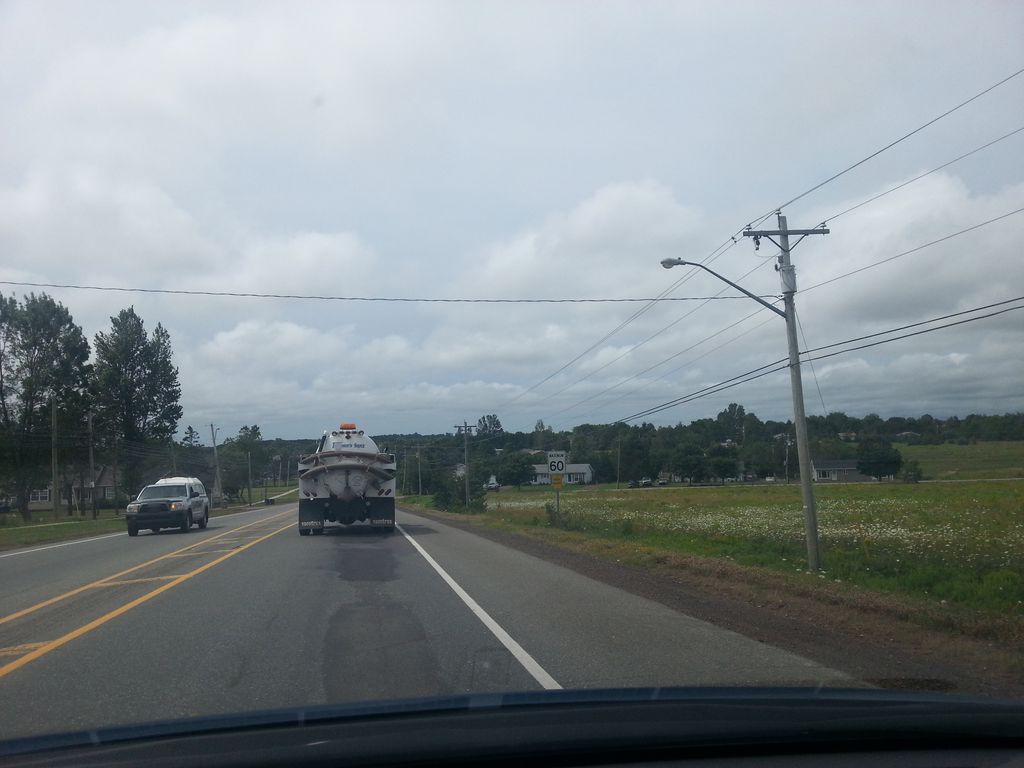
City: charlottetown